Interaction volume radius: 10 \u00c5
Interaction volume height: 10 \u00c5
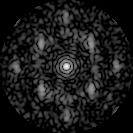
Disorder parameter: 0.5691